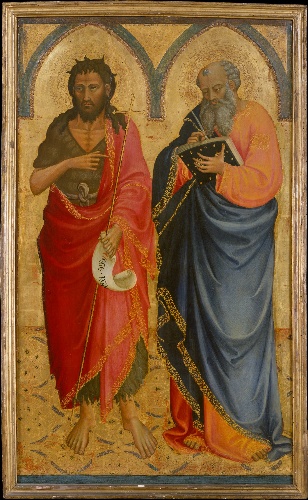
Title: Saints John the Baptist and Matthew
Artist: Bicci di Lorenzo
Artist bio: Italian, Florence 1373–1452 Florence
Date: possibly 1433
Object type: Painting
Classification: Paintings
Medium: Tempera on wood, gold ground
Dimensions: 48 5/8 x 29 in. (123.5 x 73.7 cm)
Department: Robert Lehman Collection
Credit line: Robert Lehman Collection, 1975
Accession year: 1975
Repository: Metropolitan Museum of Art, New York, NY
Tags: Saint John the Baptist|Saint Matthew